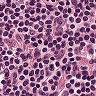
Metastatic tissue present: no